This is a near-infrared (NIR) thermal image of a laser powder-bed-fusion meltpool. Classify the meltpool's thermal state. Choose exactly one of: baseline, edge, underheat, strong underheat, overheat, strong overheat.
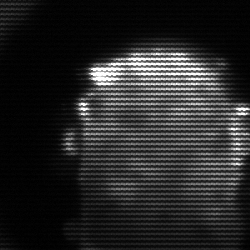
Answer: baseline